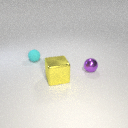
large yellow metal cube in front of small cyan rubber sphere